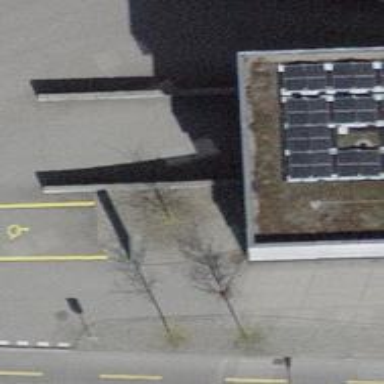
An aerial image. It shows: Disabled parking space with surface parking.